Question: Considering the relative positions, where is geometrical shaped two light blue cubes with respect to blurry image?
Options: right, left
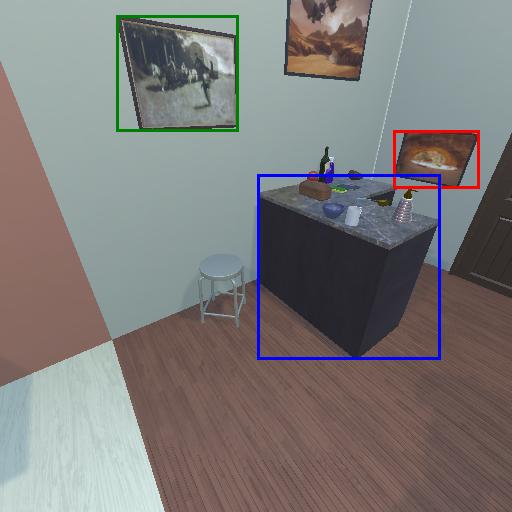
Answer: right